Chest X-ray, AP view. Patient: 58 years old, sex F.
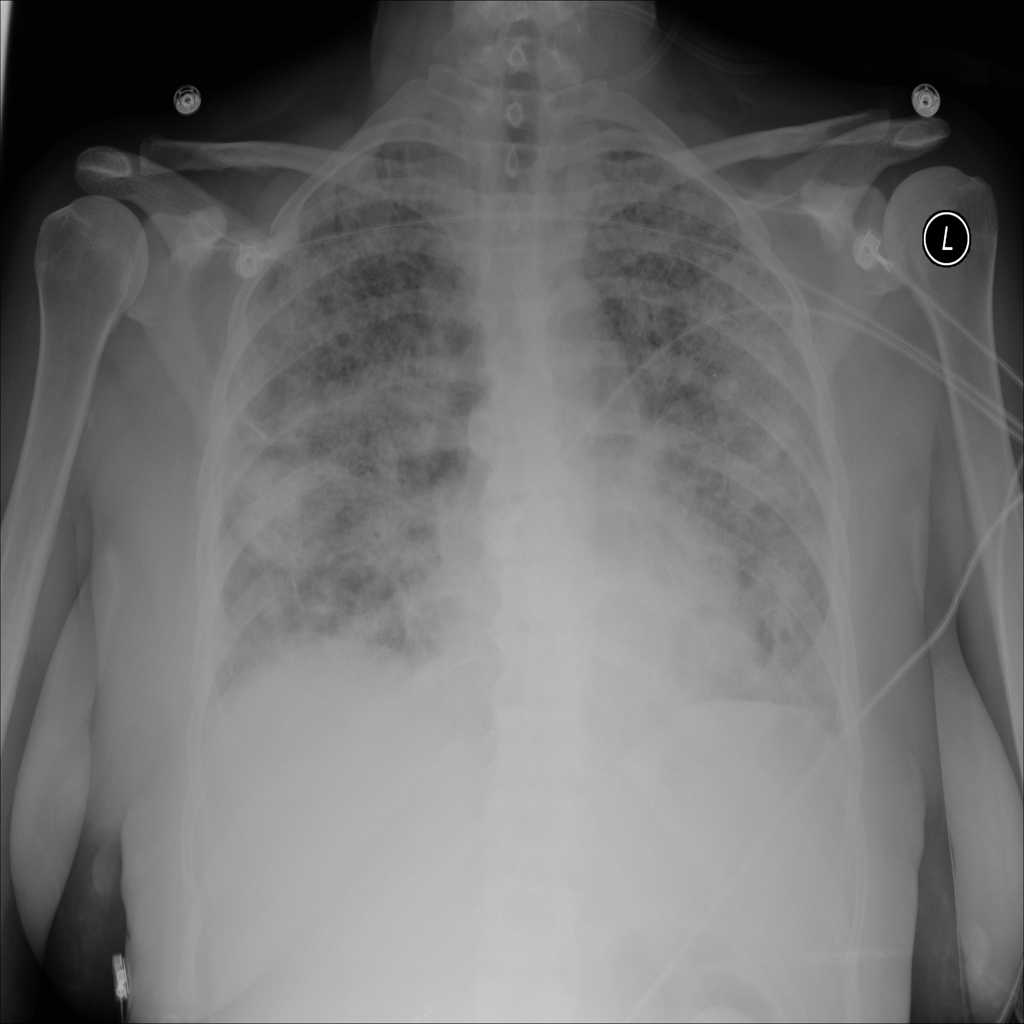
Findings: Consolidation, Effusion, Infiltration